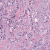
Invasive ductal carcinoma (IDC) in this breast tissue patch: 1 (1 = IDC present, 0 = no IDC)